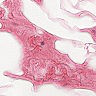
Metastatic tissue present: no